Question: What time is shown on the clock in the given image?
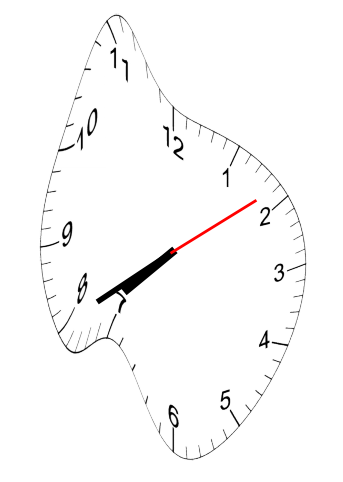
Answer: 07:40:09